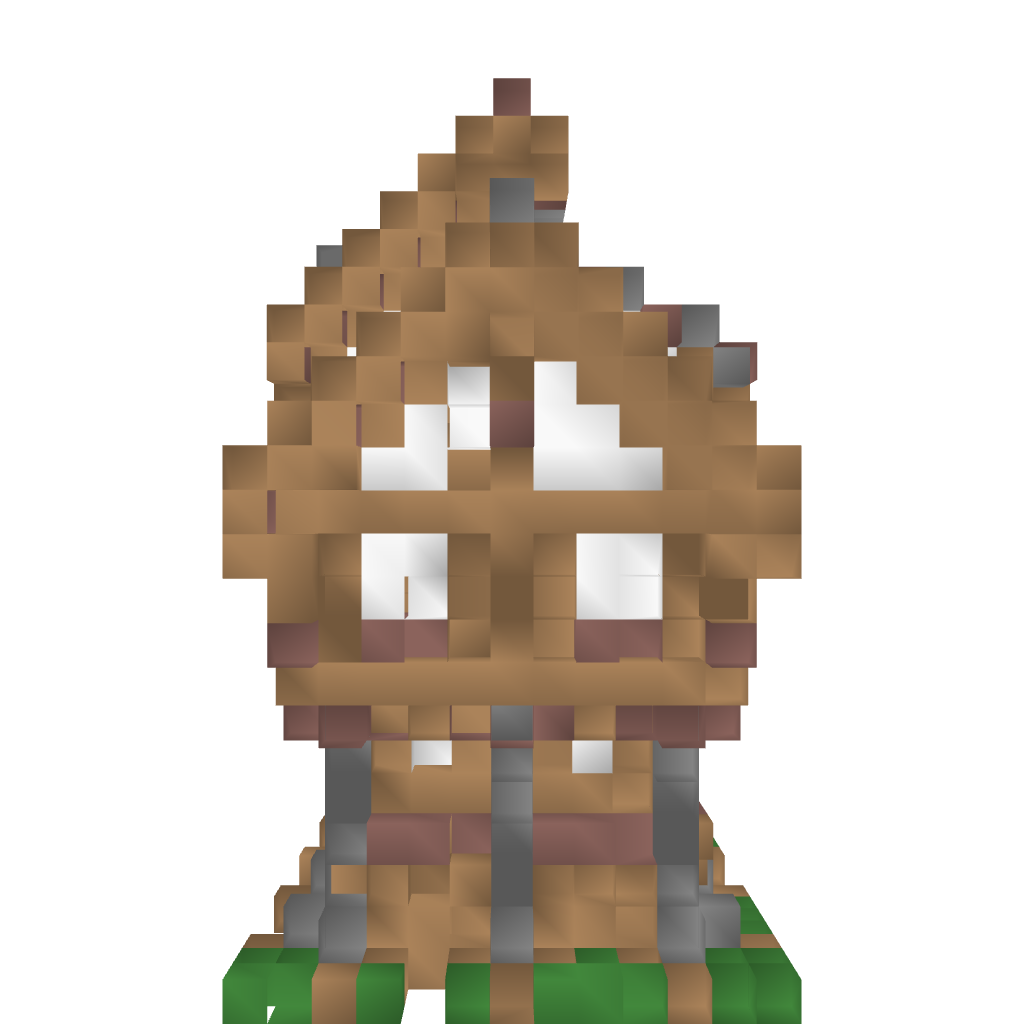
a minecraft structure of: Medieval Medium House high quality